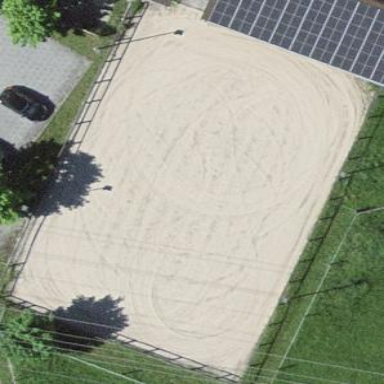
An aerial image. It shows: Equestrian pitch for leisure land sports.